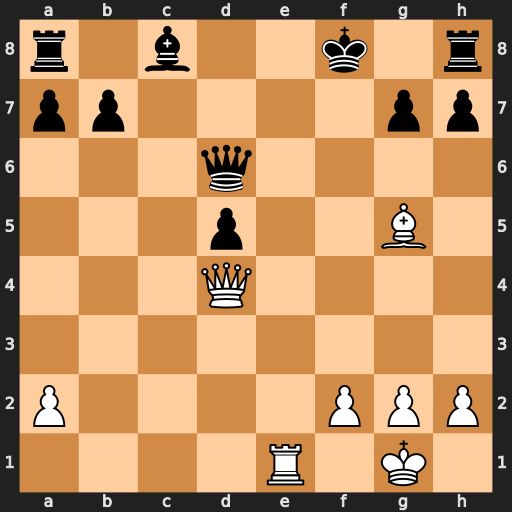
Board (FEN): r1b2k1r/pp4pp/3q4/3p2B1/3Q4/8/P4PPP/4R1K1
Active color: w
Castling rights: -
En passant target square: -
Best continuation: Be7+ Qxe7 Rxe7 Kxe7 Qxg7+ Kd6 Qxh8